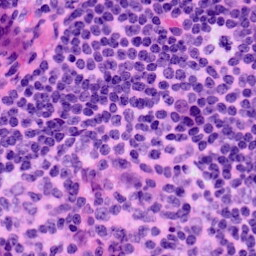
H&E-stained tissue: LymphNode